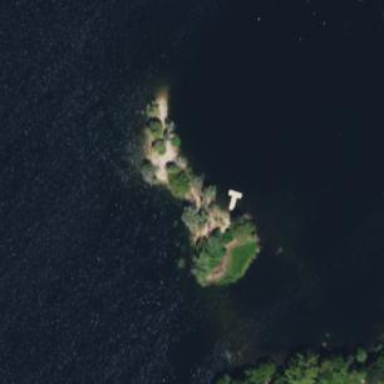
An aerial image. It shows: Islet.